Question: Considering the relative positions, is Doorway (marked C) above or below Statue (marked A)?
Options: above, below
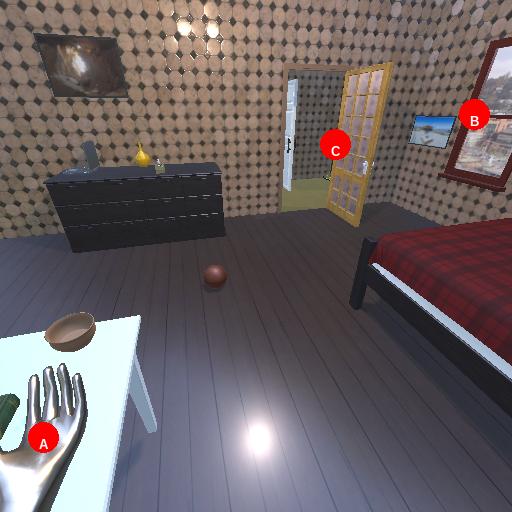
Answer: above